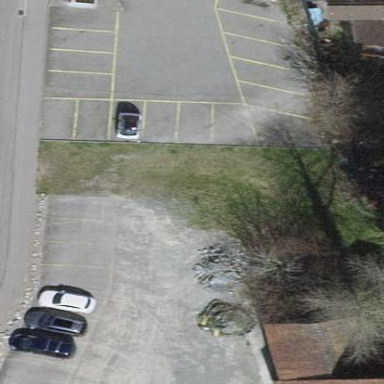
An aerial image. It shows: Parking area with surface.